Current action and preconditions to check: trajectory_clear

Your task: For each precondition in the list above, predict whether it will hold at this action.

Consider the current scene as observed from the mobile robot's camera, and analyze the predicted future states of all dynamic agents (e.g., people, animals, vehicles, or any moving entities) within the NEXT SECOND.

IMPORTANT: Only answer "very likely" if you are absolutely certain—based on strong, clear evidence—that a dynamic agent will violate the precondition in the predicted future state. Do NOT answer "very likely" for unlikely, ambiguous, or low-probability risks.

Ask yourself for each precondition: Is there a high probability, with clear and convincing evidence, that the predicted future states of any dynamic agent will interfere with the predicted future state of the currently executing action within the NEXT SECOND, causing that precondition to fail?

Assess the risk level based on these predictions. Use "likely" or "very likely" if motions create a clear risk of interference.

Use "neutral" or "improbable" if agents are nearby but their predicted paths are clearly diverging or non-conflicting.

Failure Risk Categories: "very improbable", "improbable", "neutral", "likely", "very likely"

Answer Format: Output ONLY the probability_of_failure value from these categories: "very improbable", "improbable", "neutral", "likely", "very likely"

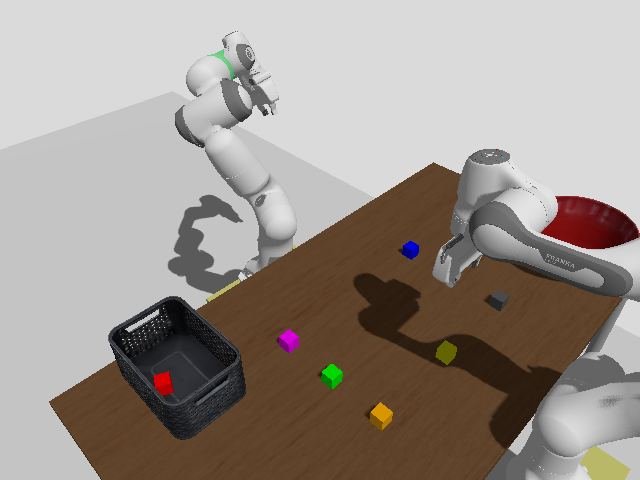

Answer: very improbable